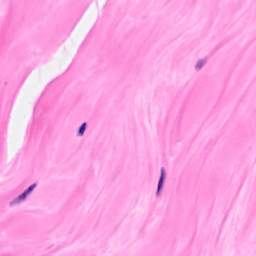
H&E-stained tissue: Breast